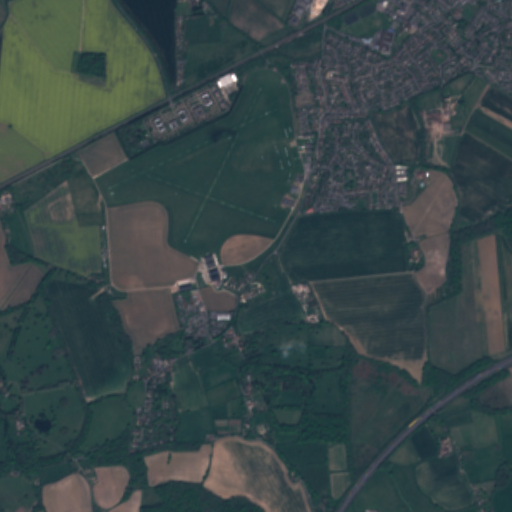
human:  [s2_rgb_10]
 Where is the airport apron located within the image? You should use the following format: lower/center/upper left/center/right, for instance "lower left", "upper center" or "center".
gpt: The airport apron is located in the upper center of the image.
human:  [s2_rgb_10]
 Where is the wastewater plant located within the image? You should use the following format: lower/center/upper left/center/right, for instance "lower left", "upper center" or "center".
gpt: The wastewater plant is located in the center of the image.
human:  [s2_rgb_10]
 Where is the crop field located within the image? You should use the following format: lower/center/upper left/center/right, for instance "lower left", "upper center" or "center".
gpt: There is no crop field in the image.